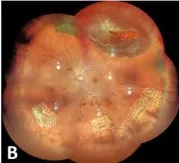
Ultrawide fundus photographs depict the progressive retinal reattachment in the right and left eyes before the PR surgery.
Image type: ophthalmic_imaging (fundus_photograph)